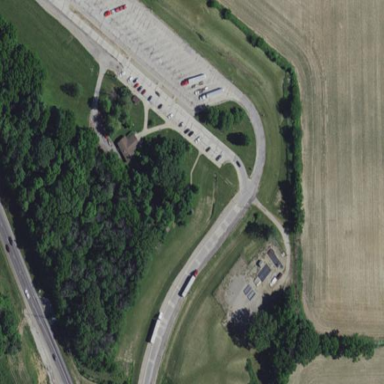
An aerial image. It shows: Rest area along the road.